Question: I'm wondering if there's a way (preferably an easy one) to add a view under the tab bar, like shown on the attached picture, so that it stays there when I switch between tabs and when new view controllers are pushed/popped on each tab.
I have subclassed UITabBarController as "MainTabController" and set is as the custom class for the Main Tab Bar Controller Scene in my storyboard. Then in MainTabController's viewDidLoad I move the tabBar up and add the red subview. So far so good, but the main view area size is still like it was before, with the tab bar at the bottom, so now the last few elements of the table stay below the tab bar.
I would very much like to avoid adjusting the frame size for each and every controller I push into either of the tabs, so I hope that there's a simpler solution that I'm not aware of.

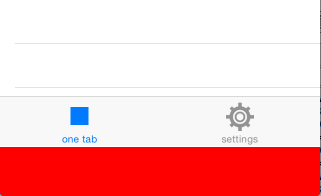
Answer: You can do this by embedding your tab bar controller in a custom container controller. You can do this in a storyboard by making a UIViewController the initial view controller, and adding a container view to it. Size that container view so it has whatever space you need underneath, and add your view in that space. Delete the view controller that comes automatically embedded in the container view, and control drag from the container view to your tab bar controller, and choose "embed".

Be aware that there's a bug in the way tab bar controllers layout their views in iOS 7. If you put a view near the bottom of one of the controllers, it will appear the first time you see it, but move down under the tab bar when you select another tab and then come back again (it will reappear if you rotate to landscape and then back again). You can get around this bug by making your container view controller (the initial controller in my storyboard) the delegate of the tab bar controller, and adding this code.
'''
-(void)prepareForSegue:(UIStoryboardSegue *)segue sender:(id)sender { // called by the embed segue
UITabBarController *tbc = segue.destinationViewController;
tbc.delegate = self;
}
-(void)tabBarController:(UITabBarController *)tabBarController didSelectViewController:(UIViewController *)viewController {
[tabBarController.view setNeedsLayout];
}
'''